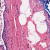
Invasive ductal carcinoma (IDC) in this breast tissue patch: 0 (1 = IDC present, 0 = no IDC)